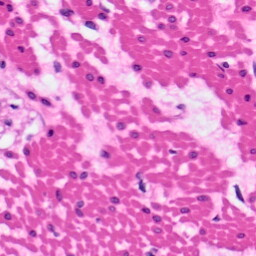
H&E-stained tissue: Pancreatic